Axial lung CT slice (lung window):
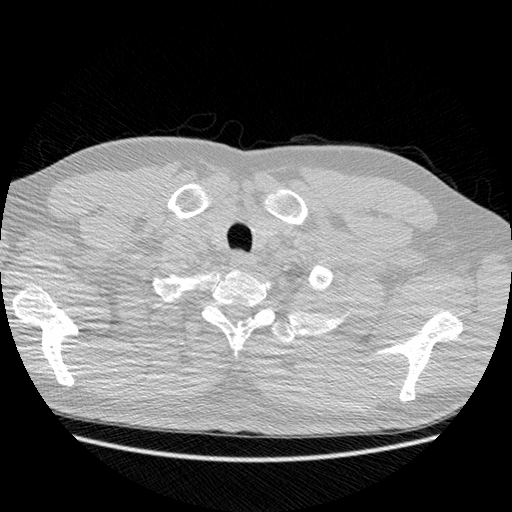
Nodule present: no